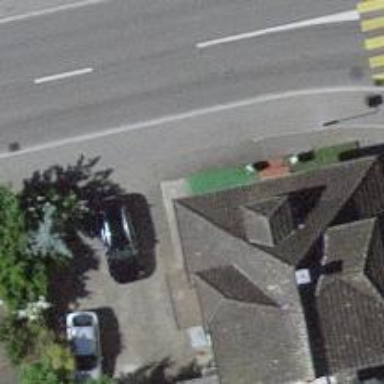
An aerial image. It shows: Post box is visible.